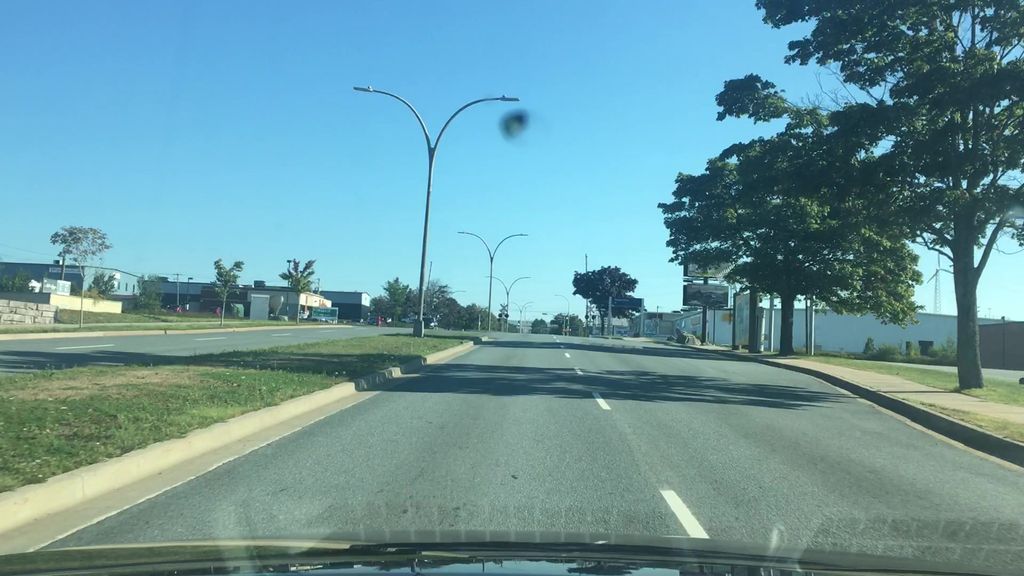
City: halifax